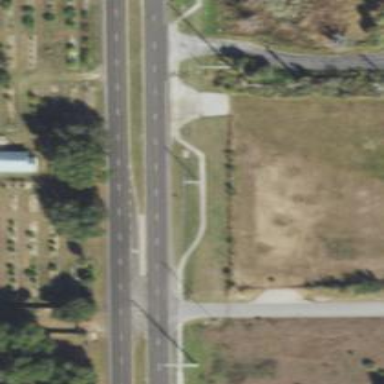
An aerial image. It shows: Primary road with asphalt surface.